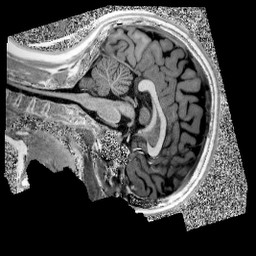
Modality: UNIT1
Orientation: sagittal
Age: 10
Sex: female
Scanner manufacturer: siemens
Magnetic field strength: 3 T
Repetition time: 4 s
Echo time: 0.00303 s